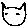
Label: cat